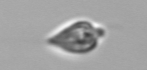
Label: Oxytoxum